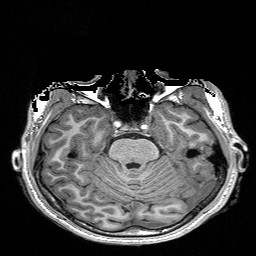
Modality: T1w
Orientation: coronal
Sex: female
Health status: healthy
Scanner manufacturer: siemens
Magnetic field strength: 3 T
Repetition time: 3.2 s